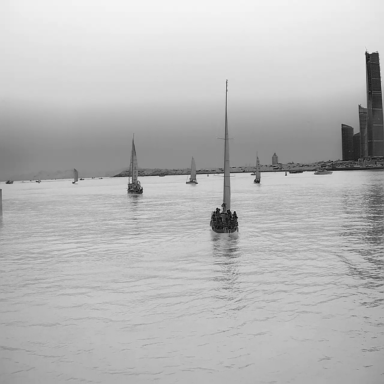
There are eight canoes in the infrared image.